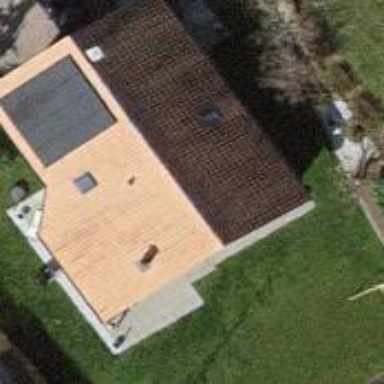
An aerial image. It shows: Simple house.